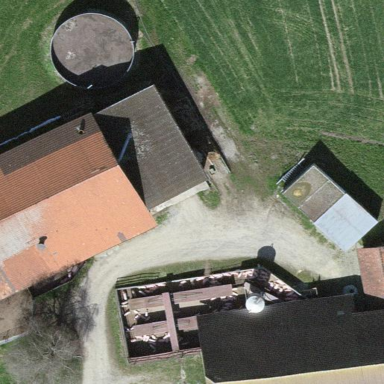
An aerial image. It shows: Farmyard area.